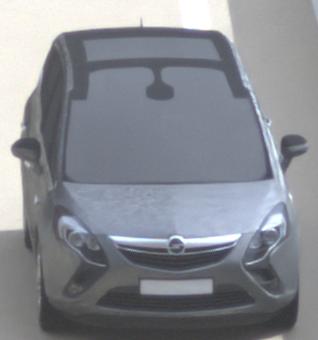
Make: Opel
Model: Zafira Tourer 1.8
Detailed model: Zafira (C) Tourer
Model produced from: 2012/01
Model produced until: 2015/06
Doors: 5
Color: gray
Road condition: dry road
Daytime: morning or afternoon
Contrast: low contrast